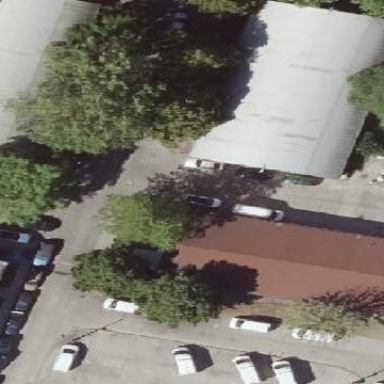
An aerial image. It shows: Commercial building.